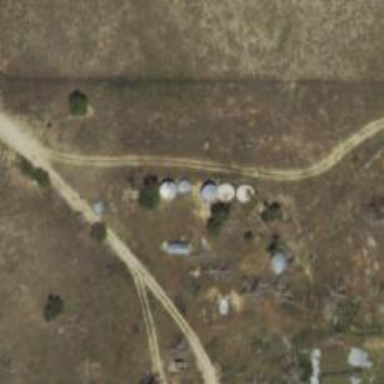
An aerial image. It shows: Silo.